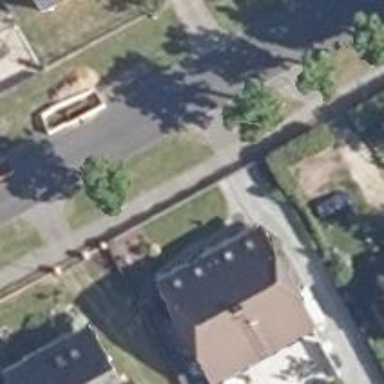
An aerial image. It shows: Terrace building.